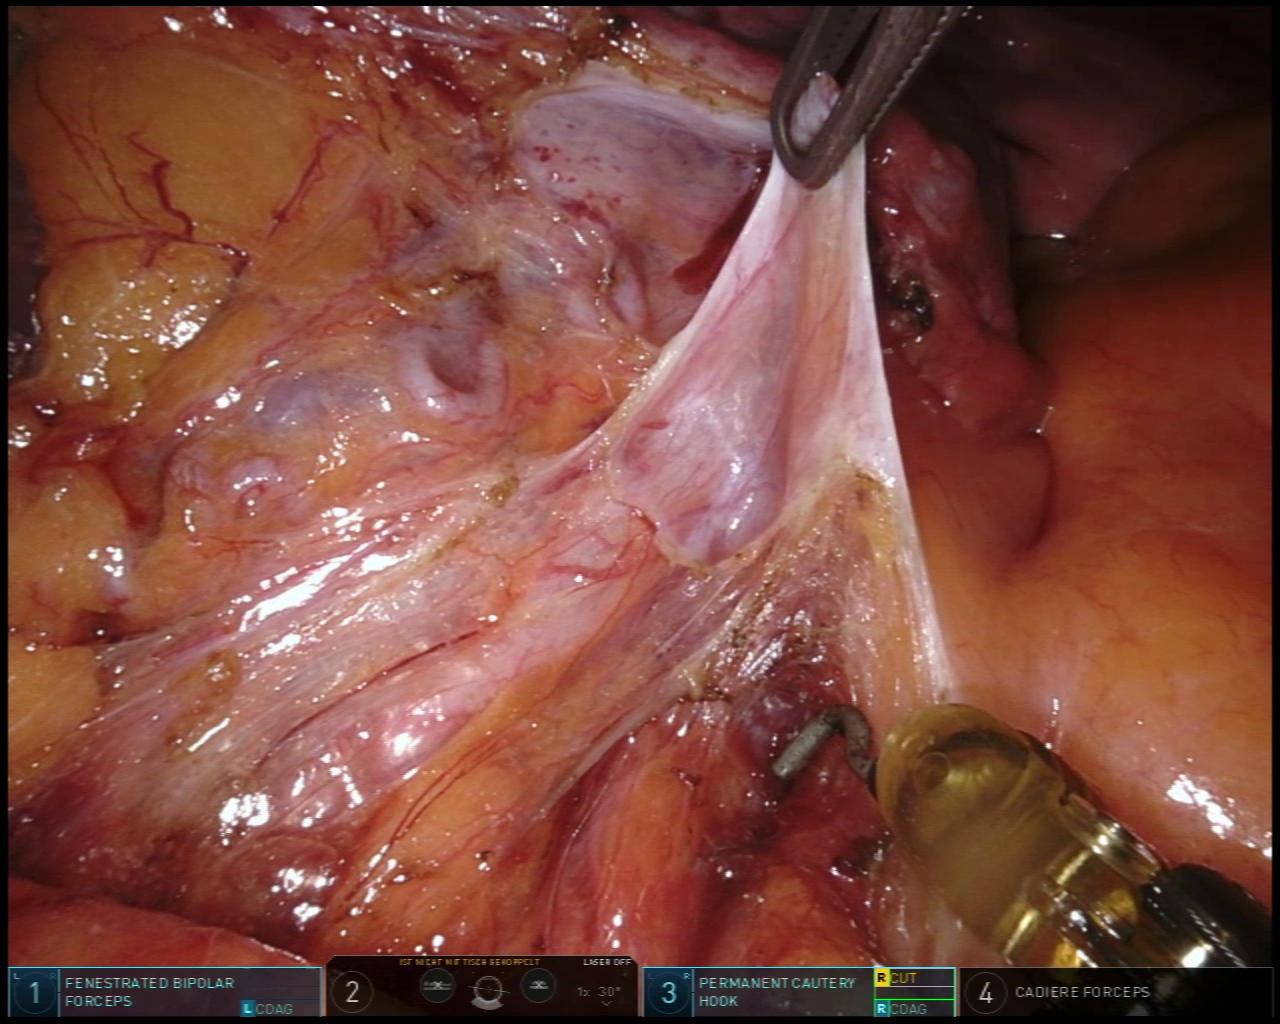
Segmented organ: ureter
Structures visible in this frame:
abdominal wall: no
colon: no
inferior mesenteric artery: no
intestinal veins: no
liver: no
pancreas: no
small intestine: no
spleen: no
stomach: no
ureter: yes
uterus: yes
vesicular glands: no